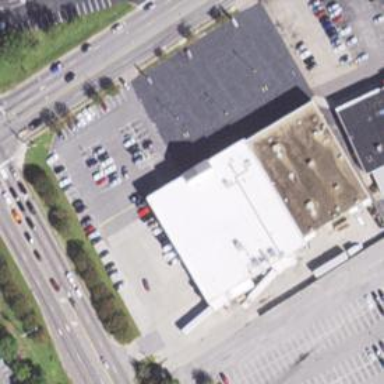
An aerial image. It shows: Supermarket.